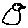
Label: bird